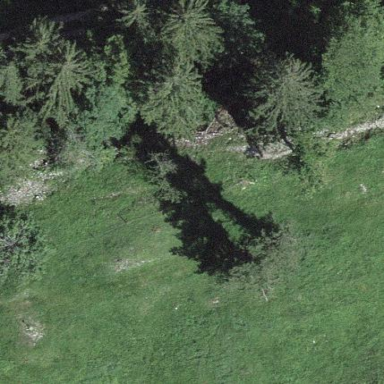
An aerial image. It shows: Forest area.